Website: home-depot
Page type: cross-sells
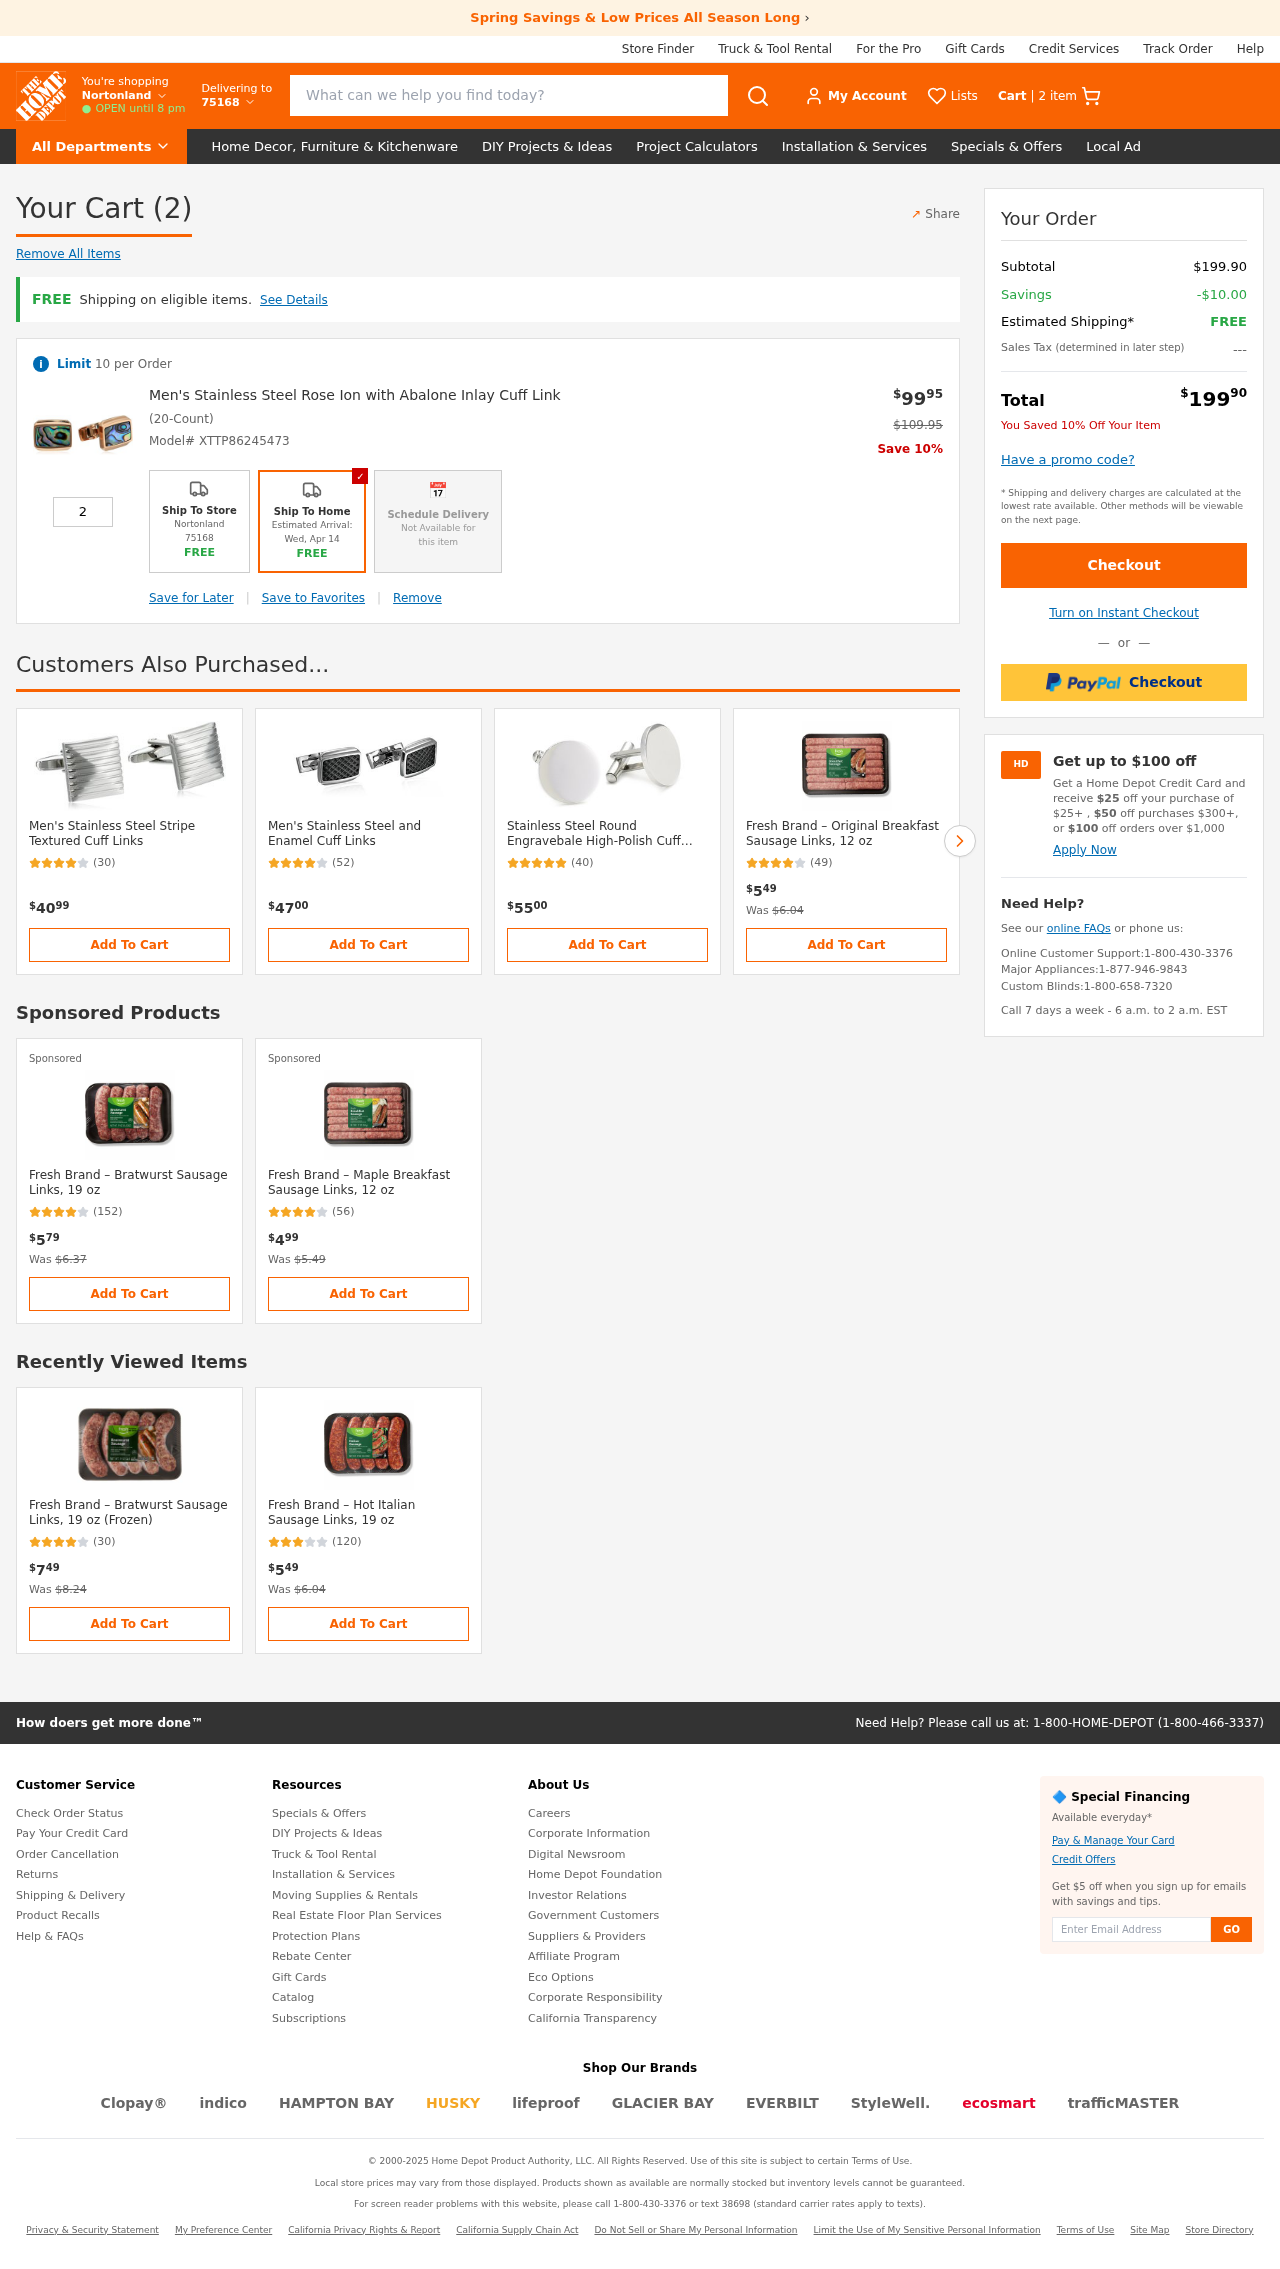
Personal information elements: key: PII_LOCATION1_CITY
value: Nortonland
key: PII_POSTCODE
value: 75168
Product elements: key: PRODUCT1_NAME
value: Men's Stainless Steel Rose Ion with Abalone Inlay Cuff Link
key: PRODUCT1_PRICE
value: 99.95
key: PRODUCT1_QUANTITY
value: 2
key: PRODUCT1_ORIGINAL_PRICE
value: $109.95
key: PRODUCT2_NAME
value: Men's Stainless Steel Stripe Textured Cuff Links
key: PRODUCT2_NUM_RATINGS
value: (30)
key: PRODUCT2_PRICE
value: $4099
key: PRODUCT3_NAME
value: Men's Stainless Steel and Enamel Cuff Links
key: PRODUCT3_NUM_RATINGS
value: (52)
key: PRODUCT3_PRICE
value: $4700
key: PRODUCT4_NAME
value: Stainless Steel Round Engravebale High-Polish Cuff Links
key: PRODUCT4_NUM_RATINGS
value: (40)
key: PRODUCT4_PRICE
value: $5500
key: PRODUCT5_NAME
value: Fresh Brand – Original Breakfast Sausage Links, 12 oz
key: PRODUCT5_NUM_RATINGS
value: (49)
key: PRODUCT5_PRICE
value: $549
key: PRODUCT6_NAME
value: Fresh Brand – Bratwurst Sausage Links, 19 oz
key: PRODUCT6_NUM_RATINGS
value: (152)
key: PRODUCT6_PRICE
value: $579
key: PRODUCT7_NAME
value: Fresh Brand – Maple Breakfast Sausage Links, 12 oz
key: PRODUCT7_NUM_RATINGS
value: (56)
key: PRODUCT7_PRICE
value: $499
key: PRODUCT8_NAME
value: Fresh Brand – Bratwurst Sausage Links, 19 oz (Frozen)
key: PRODUCT8_NUM_RATINGS
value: (30)
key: PRODUCT8_PRICE
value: $749
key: PRODUCT9_NAME
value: Fresh Brand – Hot Italian Sausage Links, 19 oz
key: PRODUCT9_NUM_RATINGS
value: (120)
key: PRODUCT9_PRICE
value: $549
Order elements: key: ORDER_NUM_ITEMS
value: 2 item
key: ORDER_NUM_ITEMS
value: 2
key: ORDER_SKU
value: Model# XTTP86245473
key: ORDER_SUBTOTAL
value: $199.90
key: ORDER_SAVINGS
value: -$10.00
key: ORDER_TOTAL
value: $19990
Search elements: key: HEADER_SEARCH
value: What can we help you find today?